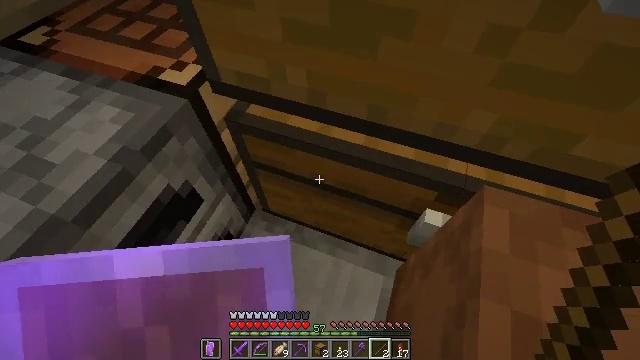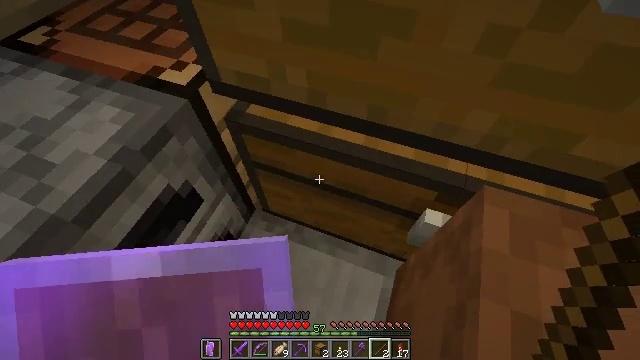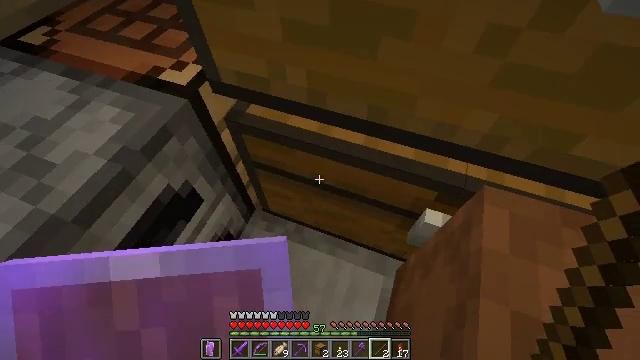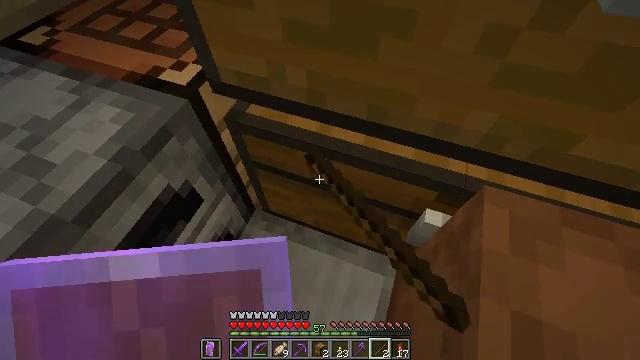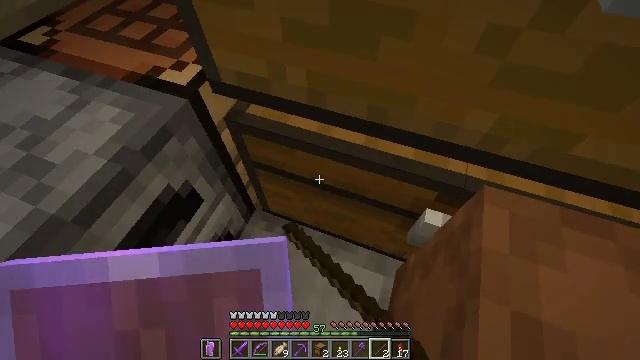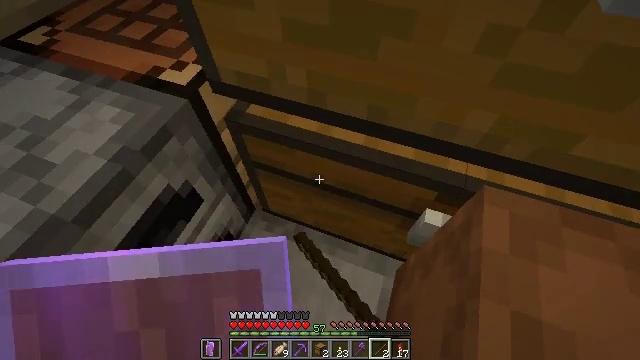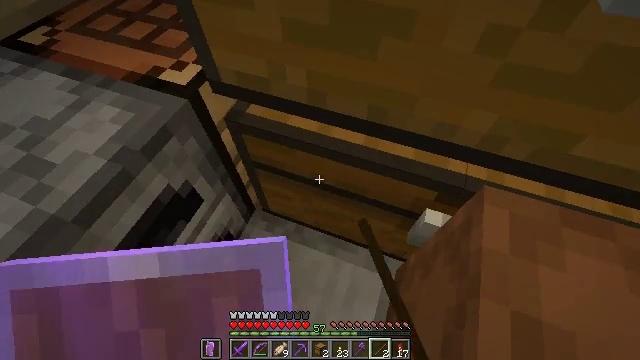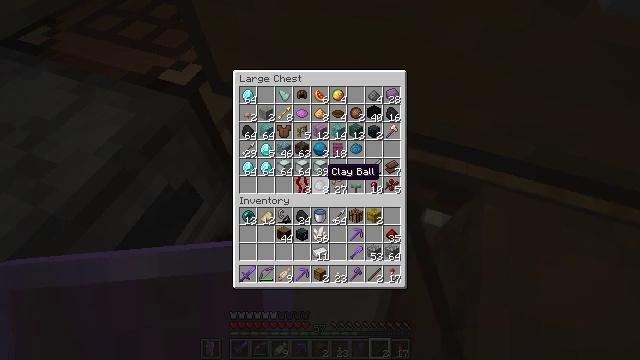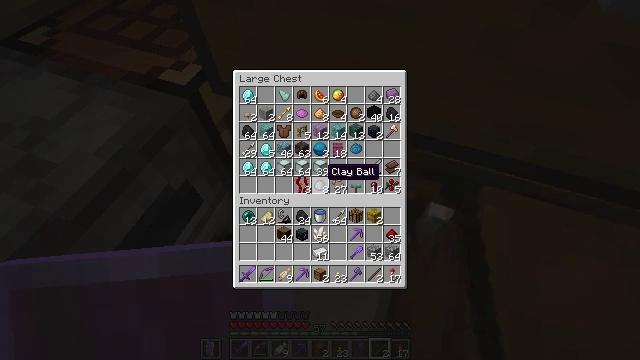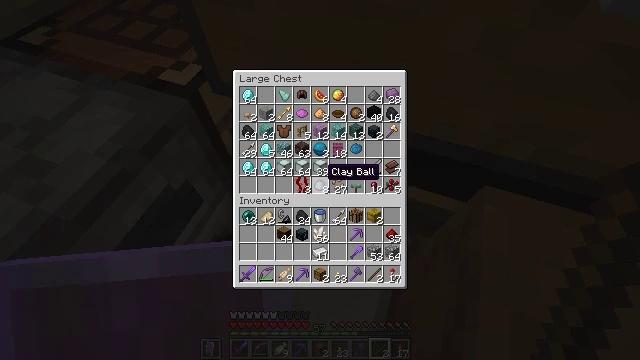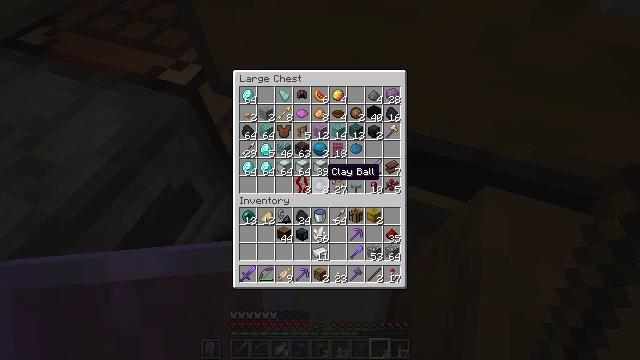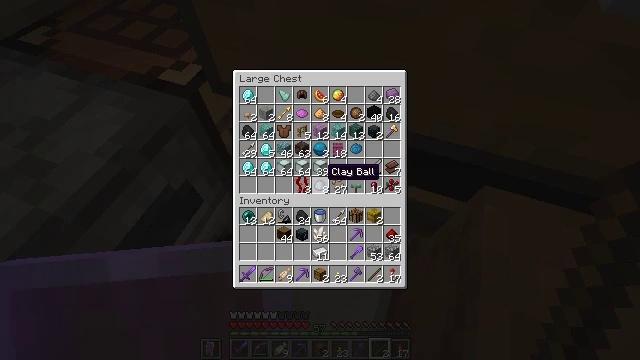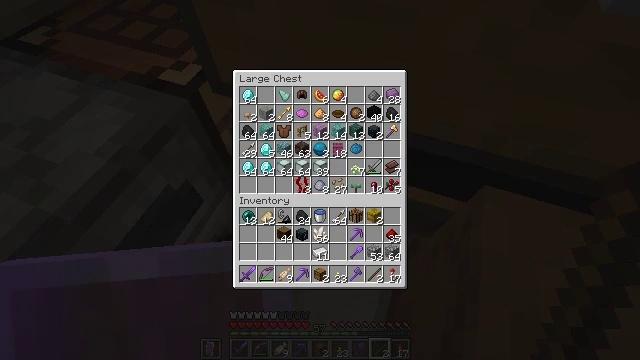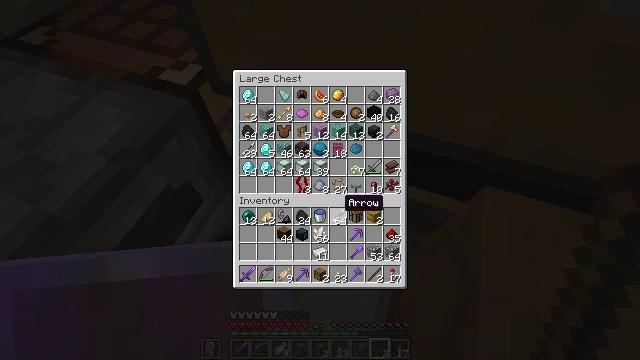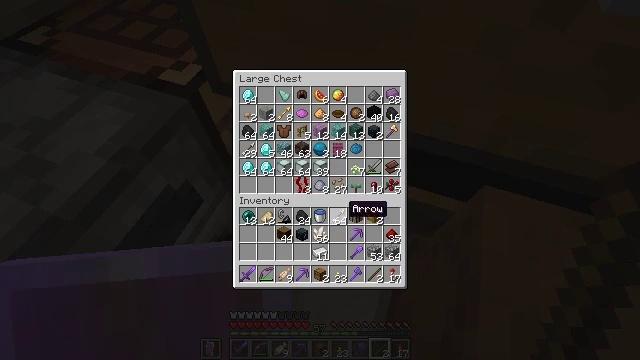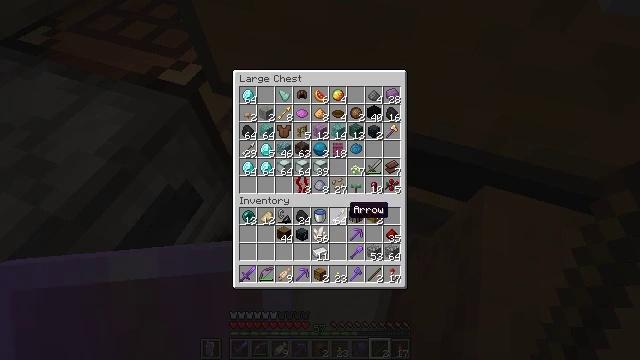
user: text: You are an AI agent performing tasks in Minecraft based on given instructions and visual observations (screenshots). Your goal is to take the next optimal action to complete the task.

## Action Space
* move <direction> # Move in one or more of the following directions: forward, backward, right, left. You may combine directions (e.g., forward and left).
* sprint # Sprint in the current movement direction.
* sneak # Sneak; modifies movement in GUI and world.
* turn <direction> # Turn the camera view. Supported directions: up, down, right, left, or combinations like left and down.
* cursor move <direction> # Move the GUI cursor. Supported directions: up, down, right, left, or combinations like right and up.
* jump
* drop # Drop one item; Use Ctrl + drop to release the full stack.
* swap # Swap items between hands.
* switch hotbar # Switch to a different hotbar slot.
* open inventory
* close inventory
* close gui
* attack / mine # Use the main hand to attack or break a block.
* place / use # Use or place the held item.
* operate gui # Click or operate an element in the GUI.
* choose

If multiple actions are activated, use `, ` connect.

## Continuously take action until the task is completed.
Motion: motion action
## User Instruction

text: Mine the brown shulker box.
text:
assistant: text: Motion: no_op
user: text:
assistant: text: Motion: use / place
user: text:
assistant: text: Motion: use / place
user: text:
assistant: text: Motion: use / place
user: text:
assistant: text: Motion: no_op
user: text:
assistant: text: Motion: no_op
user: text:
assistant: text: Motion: no_op
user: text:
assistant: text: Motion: no_op
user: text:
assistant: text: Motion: no_op
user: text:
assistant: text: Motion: no_op
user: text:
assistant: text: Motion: no_op
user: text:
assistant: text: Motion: turn right and down
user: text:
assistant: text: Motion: turn right and down
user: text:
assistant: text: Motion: no_op
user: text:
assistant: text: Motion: no_op
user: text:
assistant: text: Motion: no_op
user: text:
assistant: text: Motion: sneak, turn left and down
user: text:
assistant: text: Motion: sneak, turn left and down
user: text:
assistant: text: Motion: sneak, turn down
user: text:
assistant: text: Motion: sneak
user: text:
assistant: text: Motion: sneak
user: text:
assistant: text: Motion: sneak
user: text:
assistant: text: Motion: sneak
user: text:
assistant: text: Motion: sneak
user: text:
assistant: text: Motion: sneak
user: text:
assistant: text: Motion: sneak
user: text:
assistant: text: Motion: sneak, attack / mine
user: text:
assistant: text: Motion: sneak, attack / mine
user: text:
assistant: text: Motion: sneak, attack / mine
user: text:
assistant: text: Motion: sneak